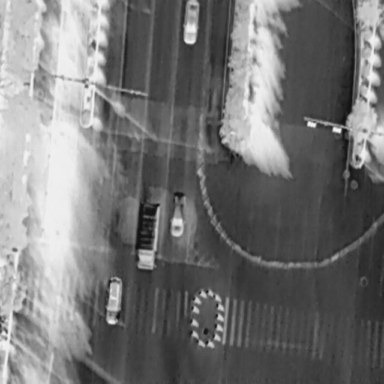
There are three Cars in the infrared image.